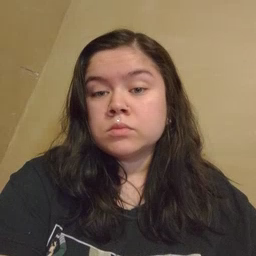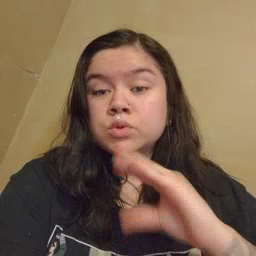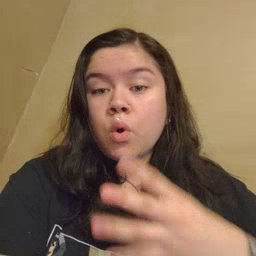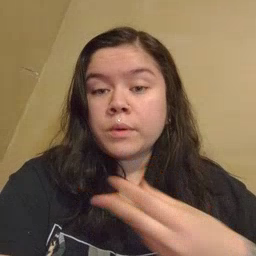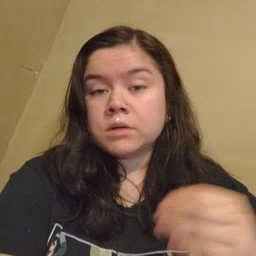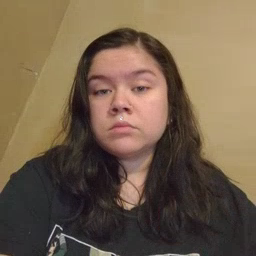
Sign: story